一年级 · 算术
算珠表示数字。

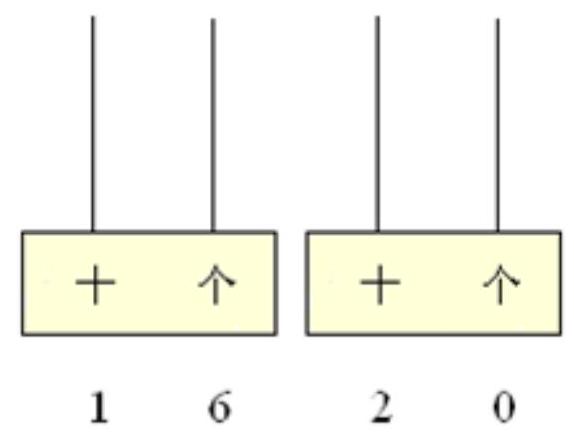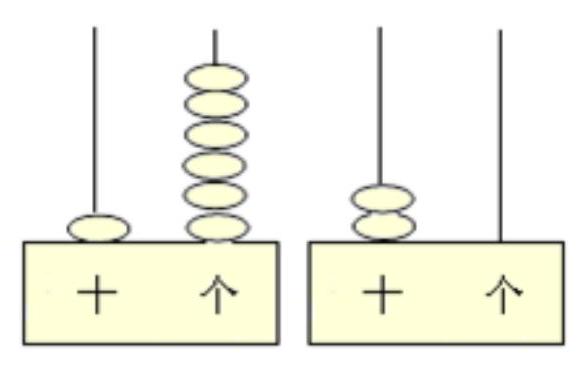
答案: 图: